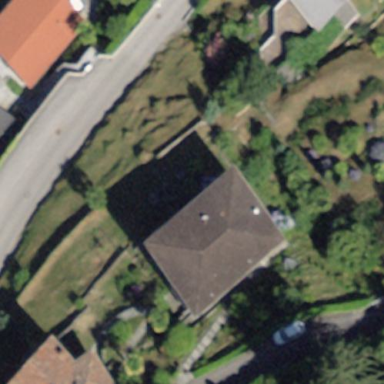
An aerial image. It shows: Detached building.